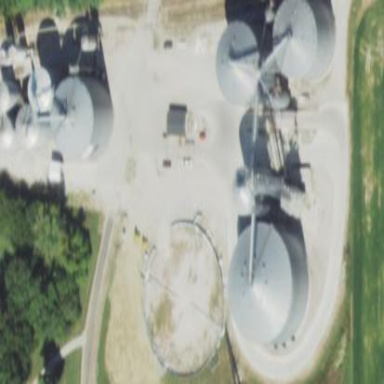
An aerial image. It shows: Silo building.